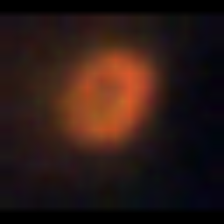
Taxon: NanoPlankton
Group: Other